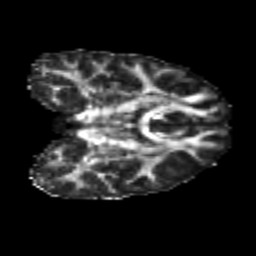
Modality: FA
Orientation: coronal
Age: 21
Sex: male
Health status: healthy
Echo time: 0.074 s